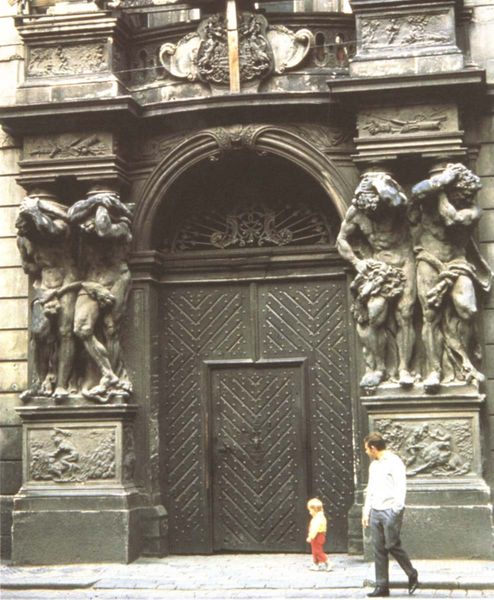
Titel: Atlanten
Künstler: Matthias Bernhard Braun
Standort: Prag, Palast Clam-Gallas (EU - Tschechische Republik)
Schlagwörter: mann, holz, straße, symbol, tür, muster, barock, sockel, stein, figur, tücher, kind, skulptur, relief, bogen, rundbogen, metall, tor, foto, eingang, gehsteig, portal, tore, wappen, pforte, statuen, träger, gründerzeit, holztür, mandorla, atlas, kirchentür, atlanten, bronzetür